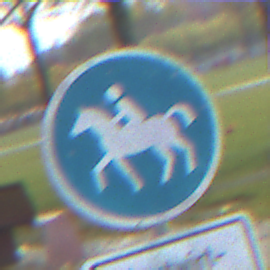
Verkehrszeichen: Reitweg
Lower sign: BesondereFahrzeugeUndTransportgueter7
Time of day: MorningAfternoon
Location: Outdoor (Suburban)
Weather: PartlyCloudy
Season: NotSpecified
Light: Natural